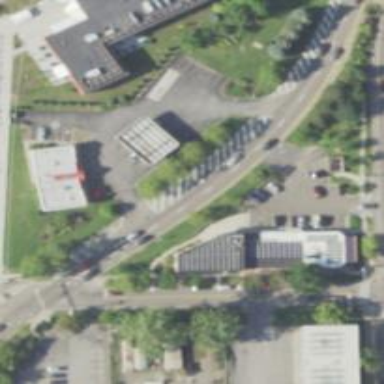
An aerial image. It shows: Convenience shop.